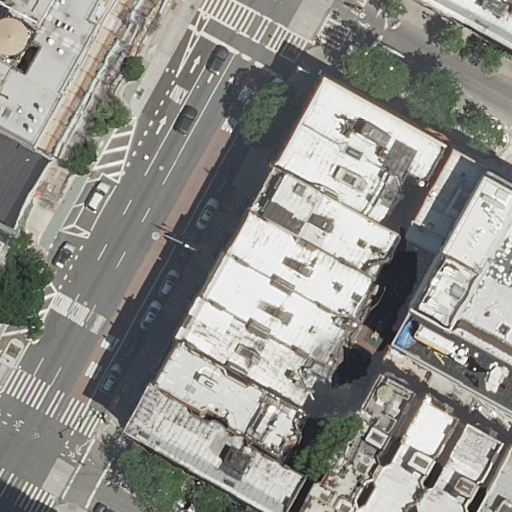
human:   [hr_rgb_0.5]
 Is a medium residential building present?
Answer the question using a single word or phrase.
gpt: yes

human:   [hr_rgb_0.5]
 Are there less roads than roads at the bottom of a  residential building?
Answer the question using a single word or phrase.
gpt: no

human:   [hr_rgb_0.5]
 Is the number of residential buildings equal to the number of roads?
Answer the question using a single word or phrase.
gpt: no

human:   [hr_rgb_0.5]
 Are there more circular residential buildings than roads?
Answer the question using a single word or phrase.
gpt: no

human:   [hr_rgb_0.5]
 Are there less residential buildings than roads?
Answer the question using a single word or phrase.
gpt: no

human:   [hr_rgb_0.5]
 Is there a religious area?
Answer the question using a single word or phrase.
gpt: no

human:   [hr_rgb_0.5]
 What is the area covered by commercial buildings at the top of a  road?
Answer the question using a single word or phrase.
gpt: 0m2

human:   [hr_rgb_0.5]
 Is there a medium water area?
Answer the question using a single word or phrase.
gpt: no

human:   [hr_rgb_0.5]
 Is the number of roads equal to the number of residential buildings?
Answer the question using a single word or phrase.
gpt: no

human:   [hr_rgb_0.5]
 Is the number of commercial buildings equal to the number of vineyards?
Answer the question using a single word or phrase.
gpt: yes

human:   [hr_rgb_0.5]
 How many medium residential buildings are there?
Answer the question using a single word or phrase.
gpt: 14

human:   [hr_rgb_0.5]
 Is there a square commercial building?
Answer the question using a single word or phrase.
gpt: no

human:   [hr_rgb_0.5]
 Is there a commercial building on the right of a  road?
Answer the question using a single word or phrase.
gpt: no

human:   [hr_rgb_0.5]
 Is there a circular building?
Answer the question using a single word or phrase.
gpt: no

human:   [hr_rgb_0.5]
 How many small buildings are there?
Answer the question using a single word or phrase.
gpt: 3

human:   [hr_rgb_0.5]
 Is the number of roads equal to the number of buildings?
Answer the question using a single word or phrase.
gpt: no

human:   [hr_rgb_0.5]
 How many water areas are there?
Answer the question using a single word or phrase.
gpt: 0

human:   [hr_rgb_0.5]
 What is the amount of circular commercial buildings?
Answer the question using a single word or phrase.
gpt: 0

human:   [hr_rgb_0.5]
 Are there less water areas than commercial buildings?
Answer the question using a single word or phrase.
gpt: no

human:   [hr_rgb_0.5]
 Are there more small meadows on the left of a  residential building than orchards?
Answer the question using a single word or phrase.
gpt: no

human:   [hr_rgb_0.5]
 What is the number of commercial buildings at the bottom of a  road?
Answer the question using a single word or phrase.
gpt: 0

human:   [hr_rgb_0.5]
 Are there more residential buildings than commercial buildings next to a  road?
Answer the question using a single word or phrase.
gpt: yes

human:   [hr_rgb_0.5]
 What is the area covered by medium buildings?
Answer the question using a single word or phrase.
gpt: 3329m2

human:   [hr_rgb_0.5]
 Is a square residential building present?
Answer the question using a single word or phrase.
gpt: no

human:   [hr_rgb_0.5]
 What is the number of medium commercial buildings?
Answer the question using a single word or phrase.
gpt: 0

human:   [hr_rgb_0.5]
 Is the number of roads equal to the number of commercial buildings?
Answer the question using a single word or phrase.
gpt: no

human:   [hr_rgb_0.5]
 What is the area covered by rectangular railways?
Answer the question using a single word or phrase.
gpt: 0m2

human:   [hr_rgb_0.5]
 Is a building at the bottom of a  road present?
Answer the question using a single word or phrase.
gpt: yes

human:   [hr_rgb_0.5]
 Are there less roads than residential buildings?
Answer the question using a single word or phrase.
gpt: yes

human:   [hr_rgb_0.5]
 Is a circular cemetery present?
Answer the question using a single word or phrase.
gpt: no

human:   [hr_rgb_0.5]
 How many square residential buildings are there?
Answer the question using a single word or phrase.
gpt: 0

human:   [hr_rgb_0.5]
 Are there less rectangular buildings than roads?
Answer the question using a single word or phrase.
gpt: no

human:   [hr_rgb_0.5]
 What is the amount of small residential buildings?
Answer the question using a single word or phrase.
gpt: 3

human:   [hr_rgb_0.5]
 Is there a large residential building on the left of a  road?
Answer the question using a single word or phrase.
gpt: no

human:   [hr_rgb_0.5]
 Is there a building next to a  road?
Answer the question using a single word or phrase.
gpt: yes

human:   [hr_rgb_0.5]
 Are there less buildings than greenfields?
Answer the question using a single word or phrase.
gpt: no